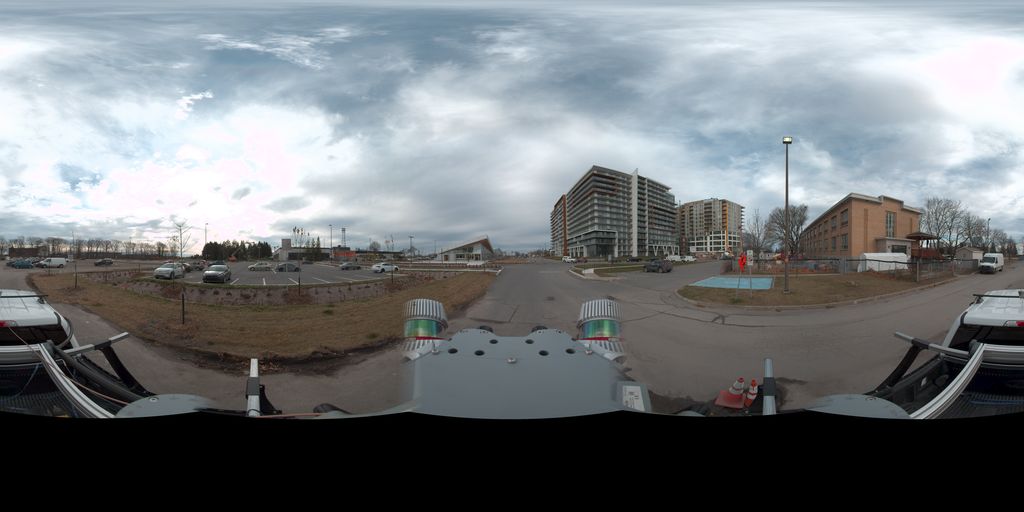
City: quebec_city